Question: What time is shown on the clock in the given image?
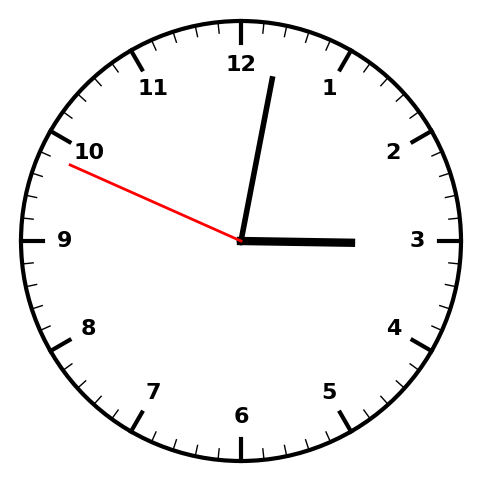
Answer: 03:01:49